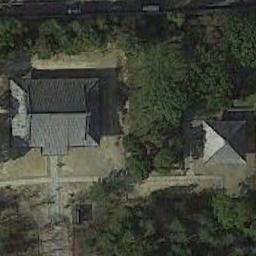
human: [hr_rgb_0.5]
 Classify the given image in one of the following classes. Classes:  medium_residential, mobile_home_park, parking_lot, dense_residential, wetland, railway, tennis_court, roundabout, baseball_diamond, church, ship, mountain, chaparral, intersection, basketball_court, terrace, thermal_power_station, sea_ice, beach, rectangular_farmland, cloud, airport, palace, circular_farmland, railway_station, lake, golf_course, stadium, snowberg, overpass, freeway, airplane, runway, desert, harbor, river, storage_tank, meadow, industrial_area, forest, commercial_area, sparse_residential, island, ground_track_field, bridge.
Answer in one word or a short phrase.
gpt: palace